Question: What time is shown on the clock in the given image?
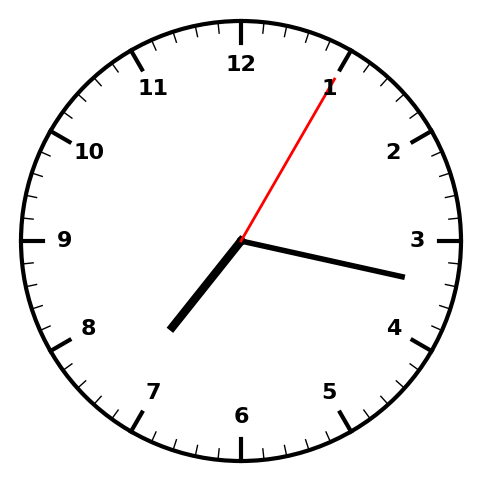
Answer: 07:17:05